【题型】选择题　【知识点】平面几何　【难度】easy
如图，将$\text{Rt}\triangle ABC$绕点$A$按顺时针方向旋转一定角度得到$\text{Rt}\triangle ADE$，点$B$的对应点$D$恰好落在$BC$边上，若$AC=\sqrt{3}$，$\angle B=60^\circ$，则$CD$的长为（\quad）

\vspace{0.5em}
\noindent A．$1$ \qquad B．$1.5$ \qquad C．$\sqrt{2}$ \qquad D．$0.5$
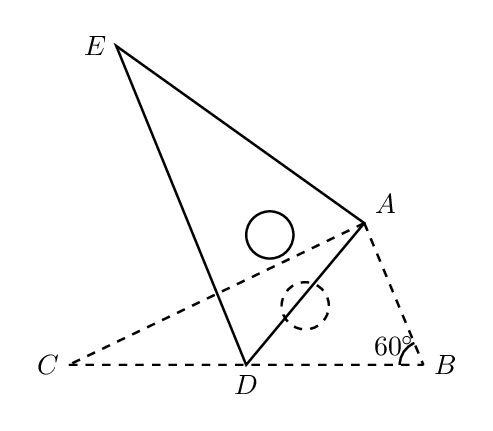
【解答】
\noindent \textbf{【答案】}A

\vspace{0.5em}
\noindent \textbf{【分析】}解直角三角形$ABC$，求得$AB,BC$，根据旋转后图形的几何特点，判断$\triangle ACD$的形状，即可求得$CD$的长度.

\vspace{0.5em}
\noindent \textbf{【详解】}在直角三角形$ABC$中，$\angle B=60^\circ$，则$\angle ACD=30^\circ$，又$\sin60^\circ=\dfrac{AC}{BC}$，则$BC=2$，由勾股定理可得
\[
AB=\sqrt{BC^2-AC^2}=\sqrt{4-3}=1;
\]
\noindent 又$AD=AB=1$，故$\triangle ABD$为等边三角形，则$\angle DAB=60^\circ$，故$\angle CAD=30^\circ$，
\noindent 则$\triangle ACD$为等腰三角形，故$CD=AD=1$.
\noindent 故选：A.